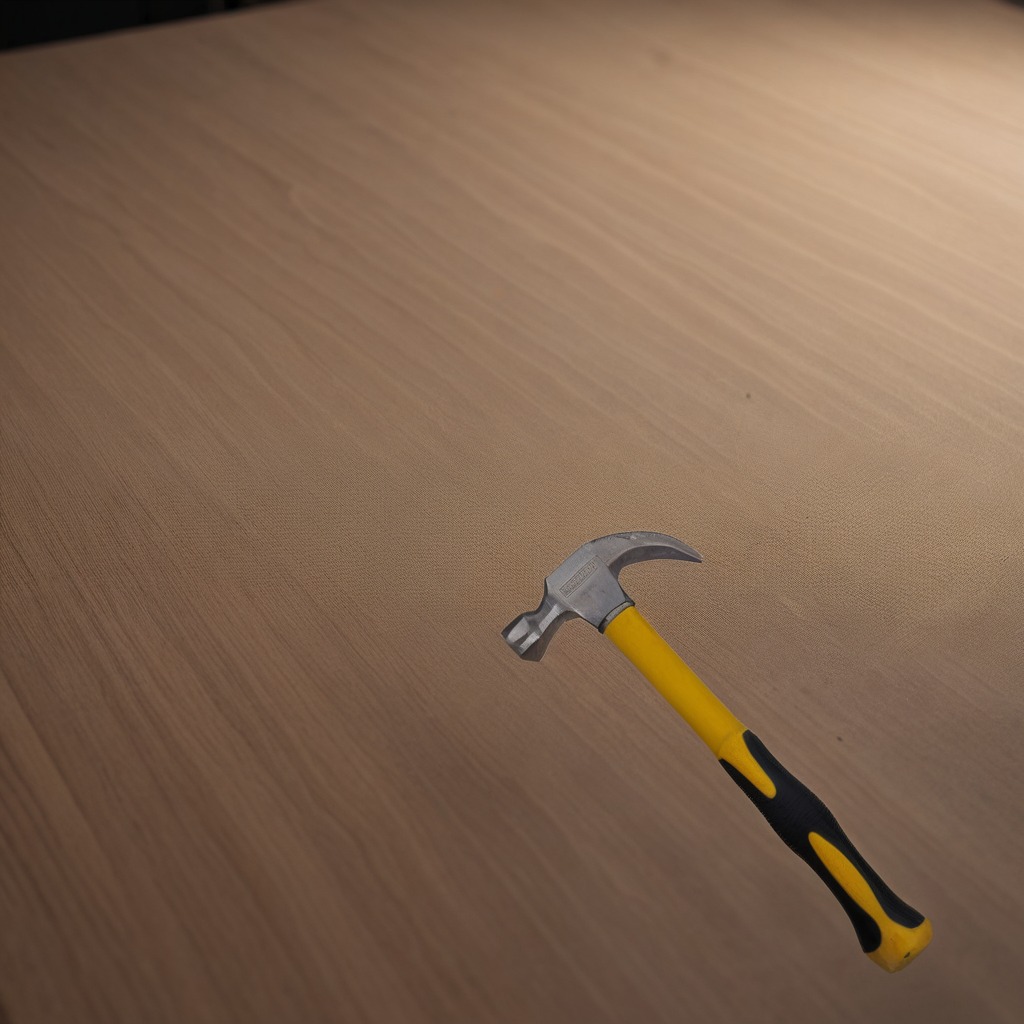
A hammer is lying on the wooden table.